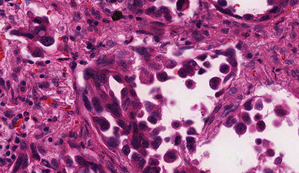
Tumor epithelial tissue: yes
Tumor-associated stroma tissue: yes
Normal tissue: no